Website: apple
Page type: payment
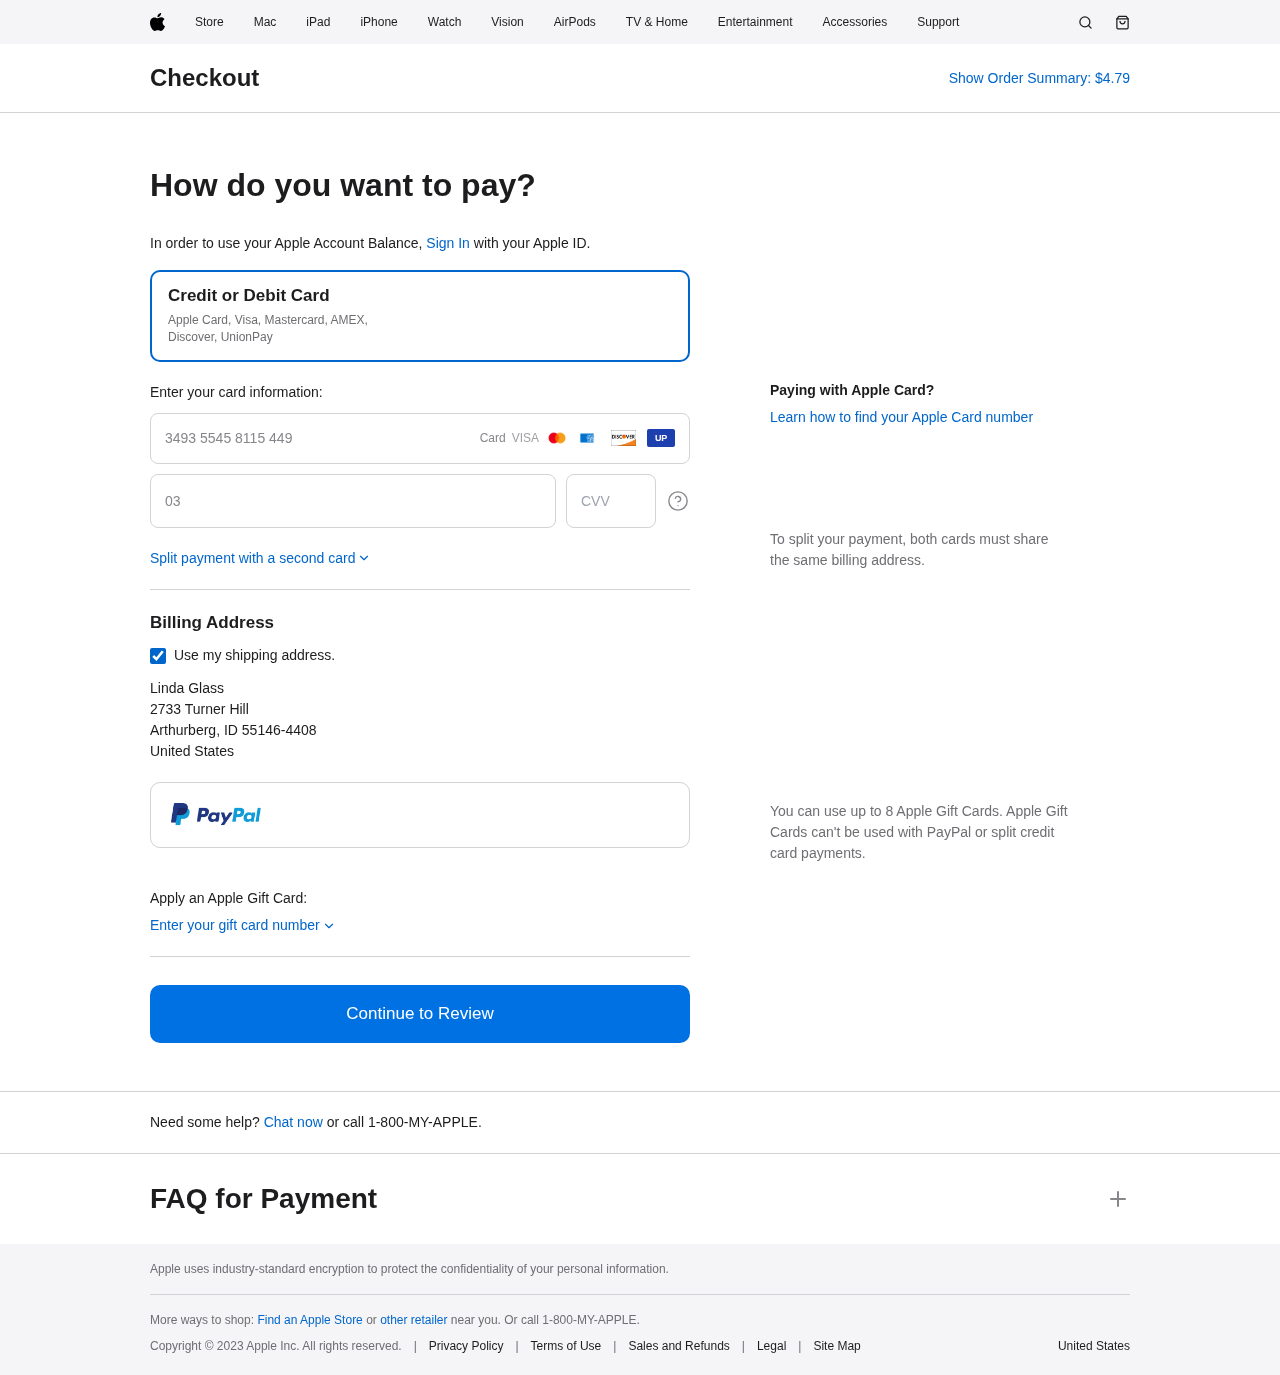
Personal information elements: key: PII_CARD_CVV
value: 2141
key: PII_CARD_EXPIRY
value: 03/28
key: PII_CARD_NUMBER
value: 3493 5545 8115 449
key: PII_COUNTRY
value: United States
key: PII_FULLNAME
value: Linda Glass
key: PII_STREET
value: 2733 Turner Hill
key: PII_CITY_STATE_ZIP
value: Arthurberg, ID 55146-4408
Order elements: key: ORDER_TOTAL
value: $4.79